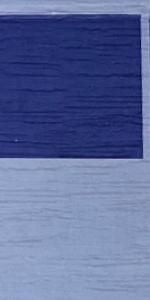
Label: Empty